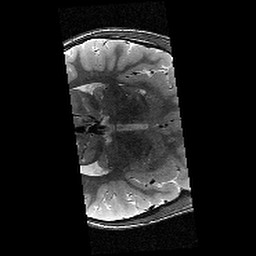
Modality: T2w
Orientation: axial
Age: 12
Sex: male
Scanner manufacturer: siemens
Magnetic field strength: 3 T
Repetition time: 9.23 s
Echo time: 0.067 s